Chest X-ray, AP view. Patient: 25 years old, sex M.
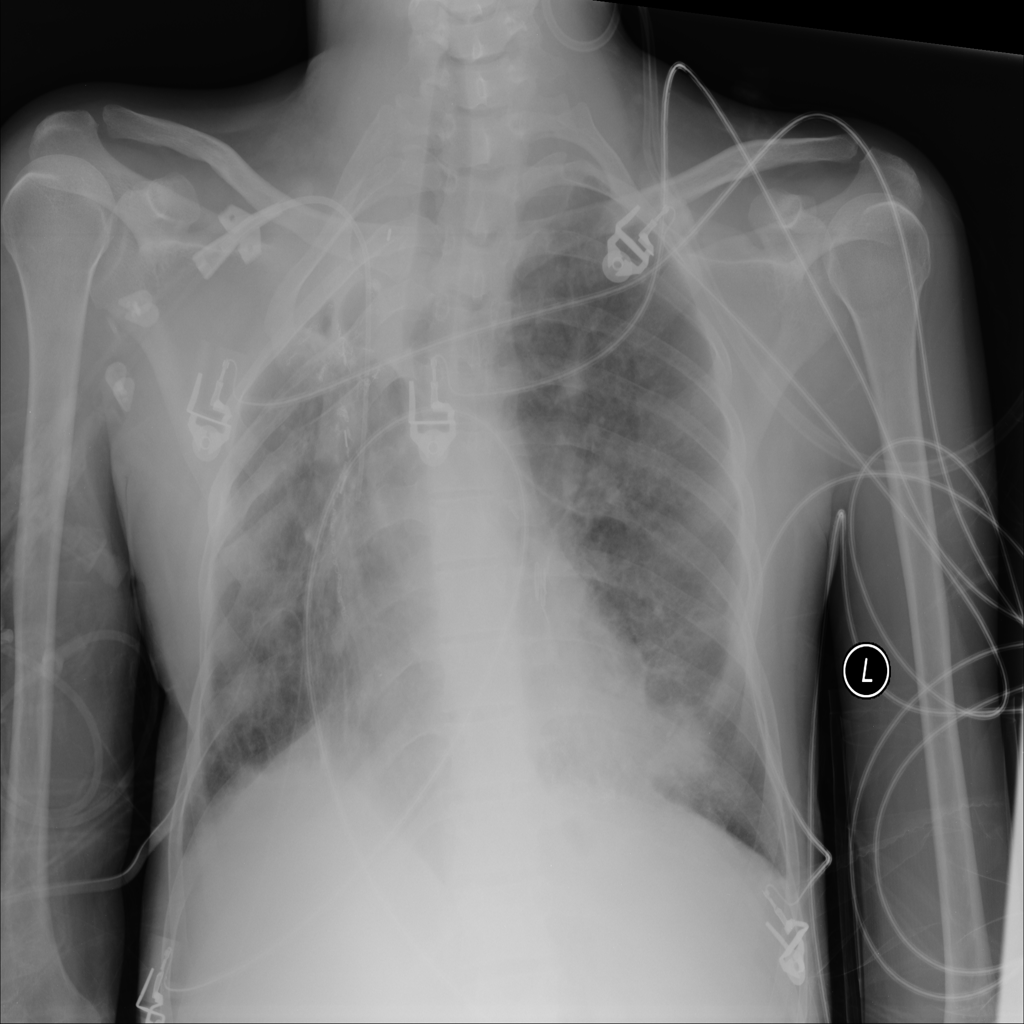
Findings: Consolidation, Infiltration, Nodule